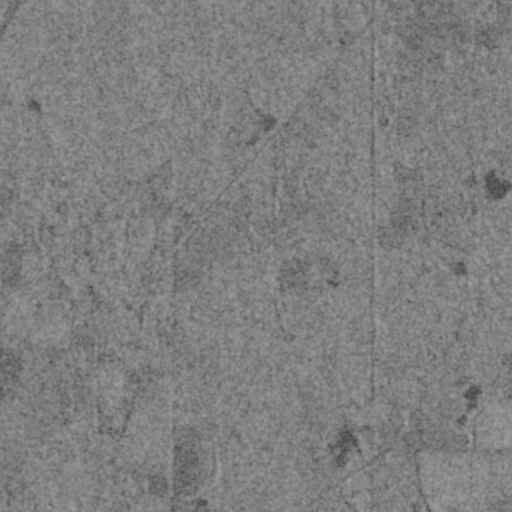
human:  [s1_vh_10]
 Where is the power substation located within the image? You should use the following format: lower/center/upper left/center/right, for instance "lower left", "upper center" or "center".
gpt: The power substation is located in the lower right of the image.
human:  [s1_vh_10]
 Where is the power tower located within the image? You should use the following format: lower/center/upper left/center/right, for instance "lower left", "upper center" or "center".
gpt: The power tower is located in the lower right of the image.
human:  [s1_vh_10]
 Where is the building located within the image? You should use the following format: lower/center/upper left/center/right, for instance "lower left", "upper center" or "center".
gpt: The building is located in the center left of the image.
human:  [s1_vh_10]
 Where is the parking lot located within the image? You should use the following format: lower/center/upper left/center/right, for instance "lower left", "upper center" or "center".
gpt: There is no parking lot in the image.

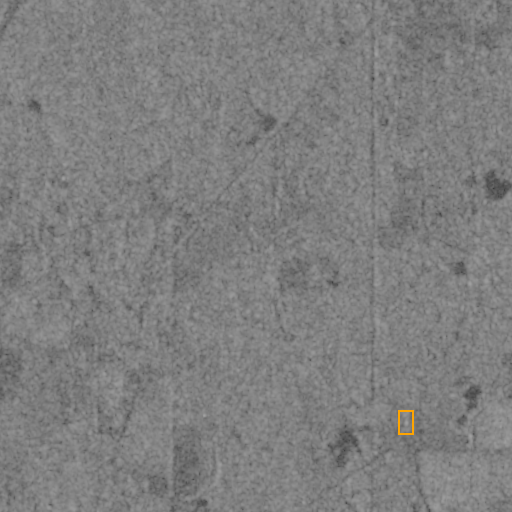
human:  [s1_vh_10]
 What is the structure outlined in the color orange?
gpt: The structure outlined in orange is a power substation.
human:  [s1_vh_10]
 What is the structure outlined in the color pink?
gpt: There is no pink outline.